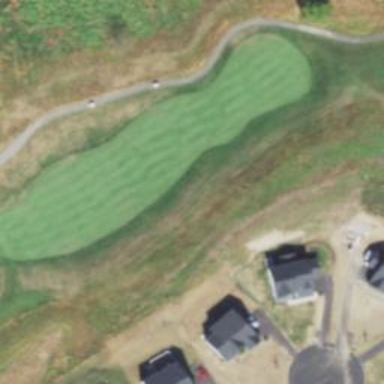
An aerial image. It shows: View of golf hole.